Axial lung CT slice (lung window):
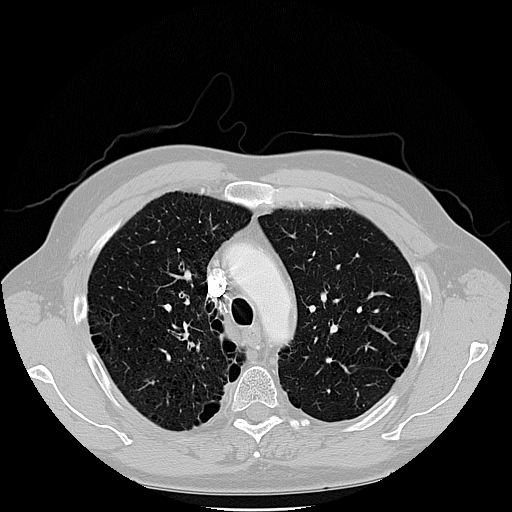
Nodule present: no